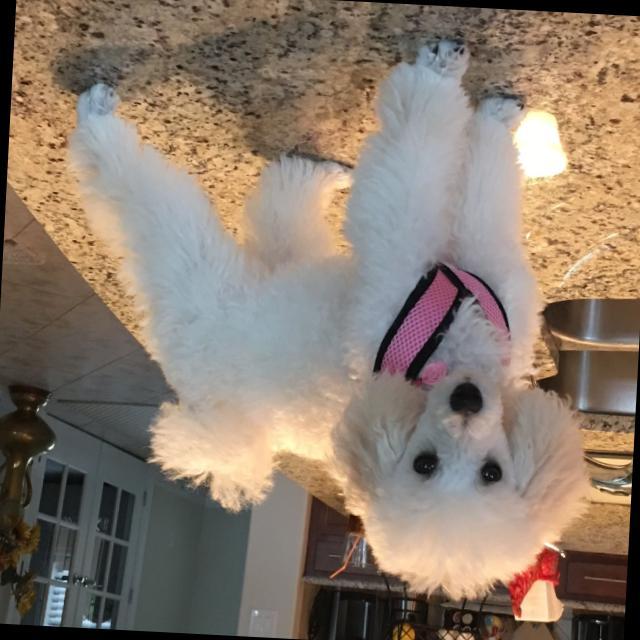
Healthy canine skin — no visible lesions, inflammation, or abnormalities. The skin and coat appear normal.